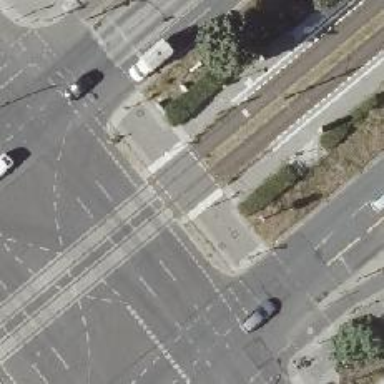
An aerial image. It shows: Tram crossing with traffic signals.